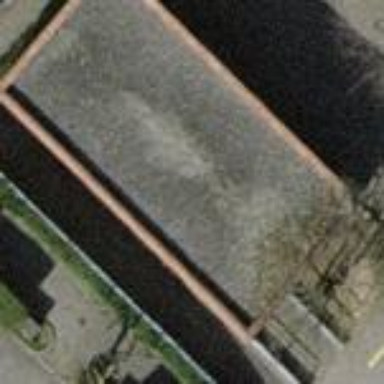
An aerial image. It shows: Bicycle parking facility.